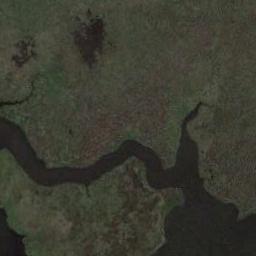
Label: wetland